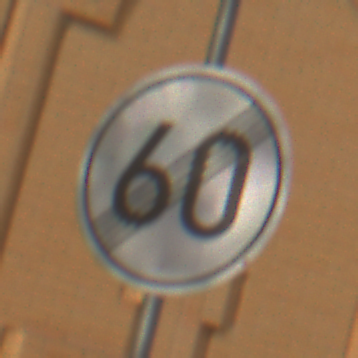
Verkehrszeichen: EndeGeschwindigkeit60
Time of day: MorningAfternoon
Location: Outdoor (Urban)
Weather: PartlyCloudy
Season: NotSpecified
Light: Natural